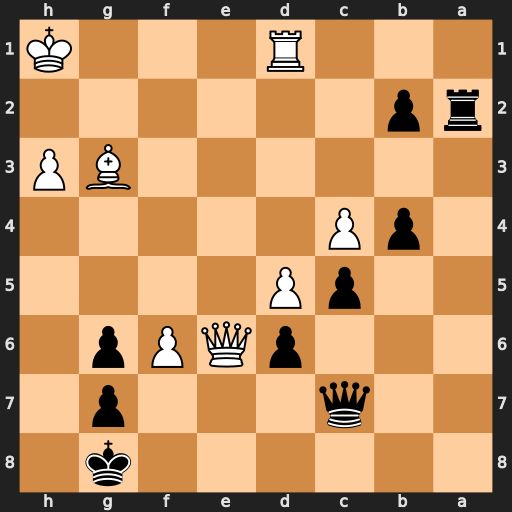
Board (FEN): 6k1/2q3p1/3pQPp1/2pP4/1pP5/6BP/rp6/3R3K
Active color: b
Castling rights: -
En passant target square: -
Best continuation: Qf7 Rb1 Ra1